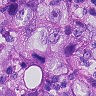
Metastatic tissue present: yes